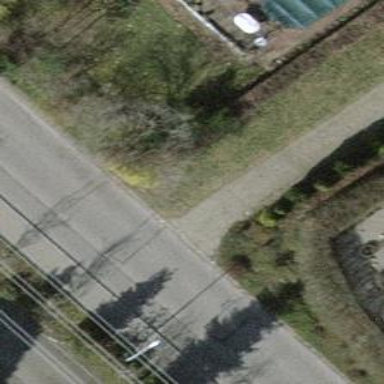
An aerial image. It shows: Hedge acting as barrier.